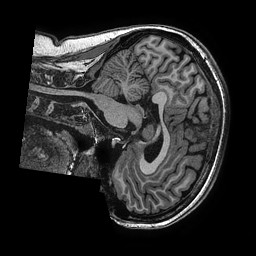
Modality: T1w
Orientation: sagittal
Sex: female
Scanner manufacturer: ge
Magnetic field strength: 3 T
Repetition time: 0.0077 s
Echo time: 0.003436 s